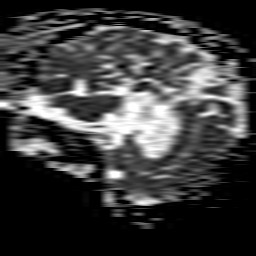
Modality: ADC
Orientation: sagittal
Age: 79
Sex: male
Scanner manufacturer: philips
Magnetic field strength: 1.5 T
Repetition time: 3.828 s
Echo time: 0.09411 s